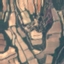
Land use / land cover: PermanentCrop